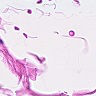
Metastatic tissue present: no